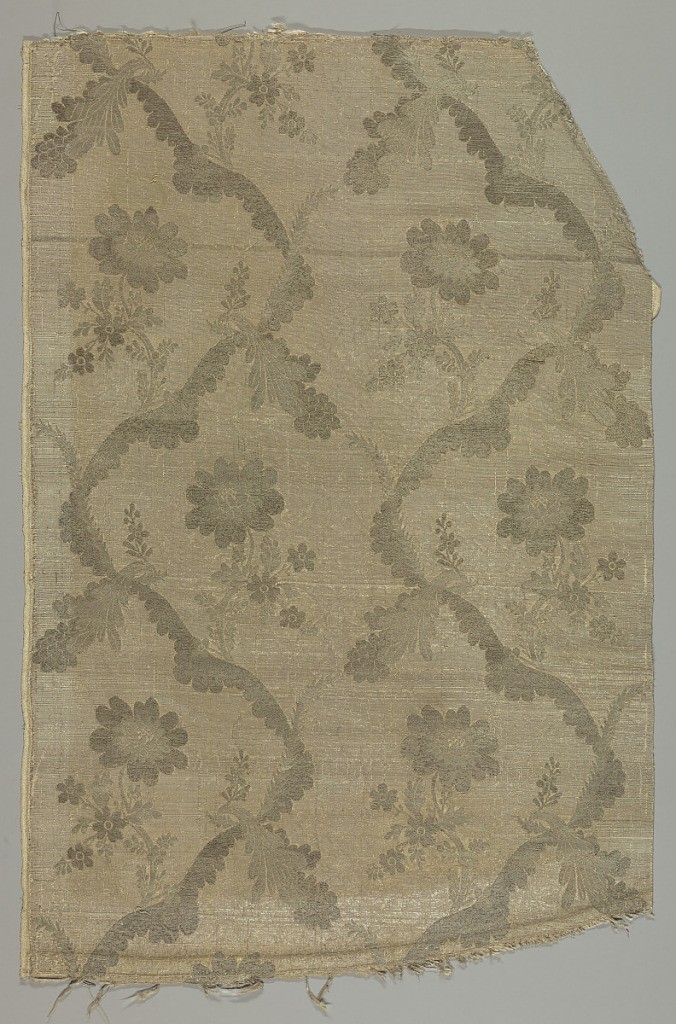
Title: Textile
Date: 18th century
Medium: silk, metallic Technique: plain weave with discontinuous supplementary wefts (brocaded)
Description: Curving festoons and flowers in pink and silver.